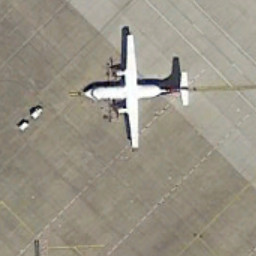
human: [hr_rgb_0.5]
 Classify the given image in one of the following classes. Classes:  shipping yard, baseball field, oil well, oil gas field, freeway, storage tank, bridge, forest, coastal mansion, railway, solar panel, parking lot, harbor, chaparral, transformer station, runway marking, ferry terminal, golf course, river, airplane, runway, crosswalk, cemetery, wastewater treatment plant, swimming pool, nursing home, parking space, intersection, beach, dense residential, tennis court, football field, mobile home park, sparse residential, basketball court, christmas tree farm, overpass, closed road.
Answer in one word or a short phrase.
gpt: airplane